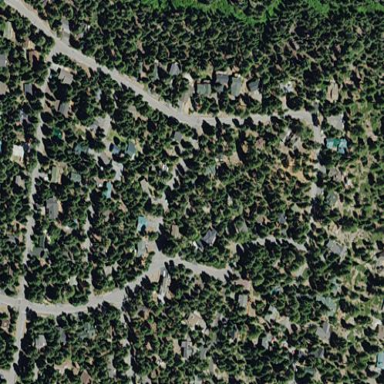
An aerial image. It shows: Evergreen needle-leaved woodland.